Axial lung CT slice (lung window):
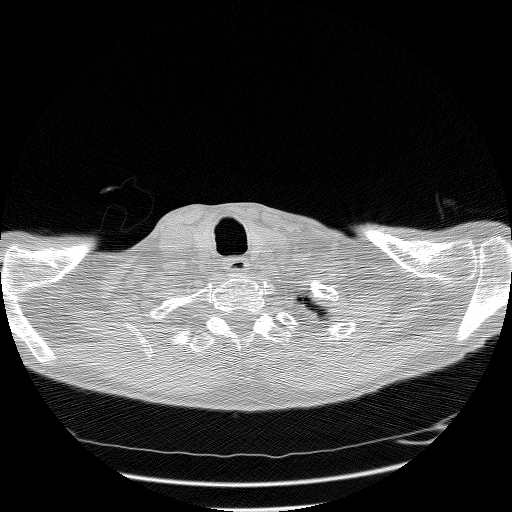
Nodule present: no